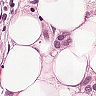
Metastatic tissue present: yes